Interaction volume radius: 5 \u00c5
Interaction volume height: 20 \u00c5
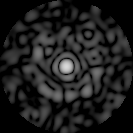
Disorder parameter: 0.8677